Interaction volume radius: 5 \u00c5
Interaction volume height: 20 \u00c5
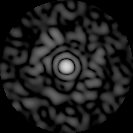
Disorder parameter: 0.8447